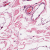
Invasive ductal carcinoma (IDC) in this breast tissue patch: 0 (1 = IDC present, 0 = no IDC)